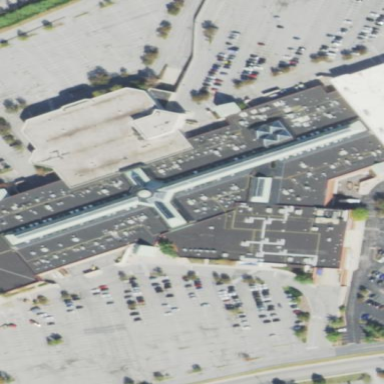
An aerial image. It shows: Retail building.